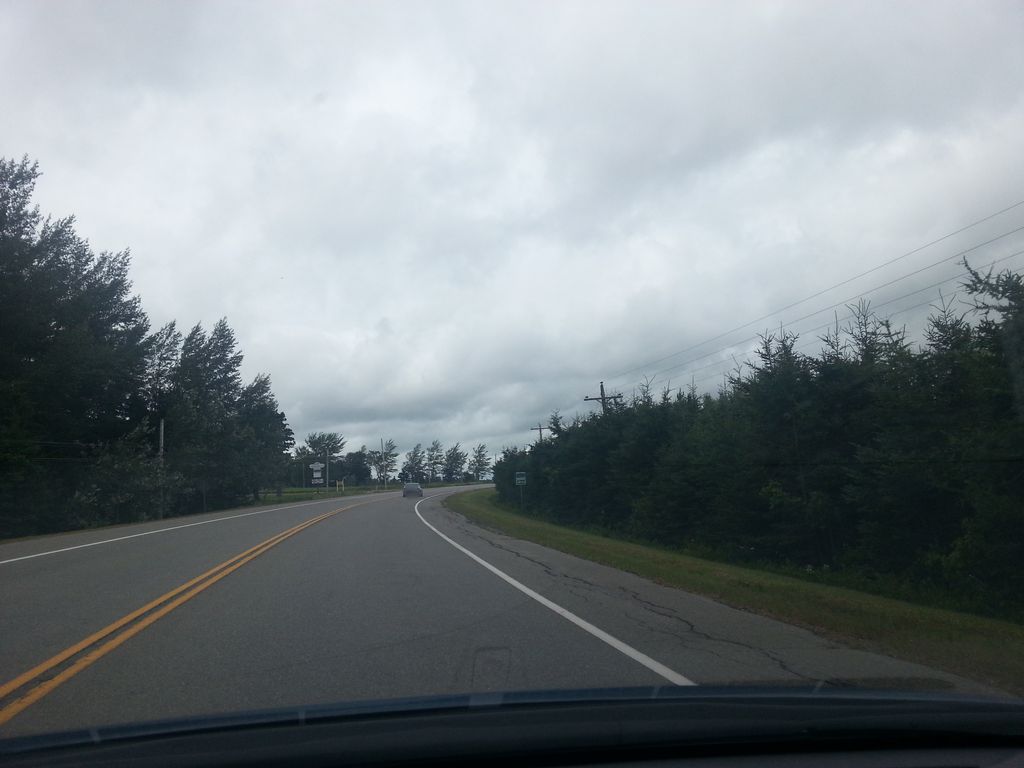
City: charlottetown